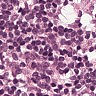
Metastatic tissue present: no